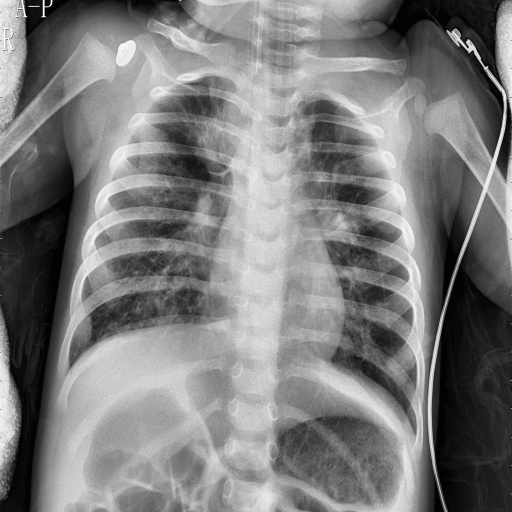
Finding: PNEUMONIA